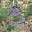
Label: 3